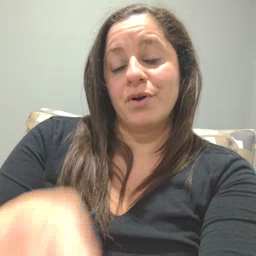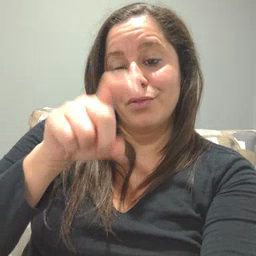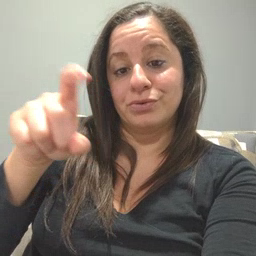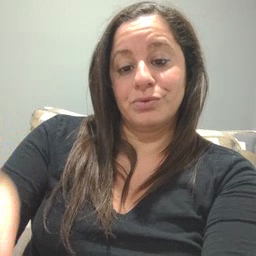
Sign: closet